Question: I am optimizing my site for these higher resolution monitors (especially the new iPad). I have the site formatted the way I want, and I was just increasing the resolution of each image but still constraining it to the DIVs that I currently have. For example, I have an image with a resolution of 483x246 and I have it fitting a DIV with a set size of 188x96.
The images look great on Chrome, Firefox, and most importantly on the new iPad. Even zoomed in it's nice and crisp (as opposed to my old 188x96 image that looked blurry and pixelated when zoomed in)
The problem comes in when I open the page in IE. It displays the image at the correct size but it's jagged. See link to comparison below. I know it's an issue with the way IE resizes and renders pictures on the fly.
My question would be, is there a way to make IE display the picture nicely? If not, is there a way I can put in the code so that if it detects IE, it displays my old low res image? I've looked everywhere but haven't found anything that relates to my specific problem. I know this is a small example but my bigger images do the same thing and are more noticeable. I hope you all can help. Thanks. :)
Comparison:

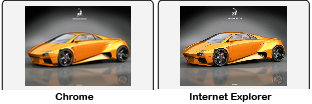
Answer: Have you tried putting this in your CSS?
img { -ms-interpolation-mode: bicubic; }
There's also this <URL> which looks very interesting
Make sure IE9 isn't in compatibility mode or IE7/8 mode...